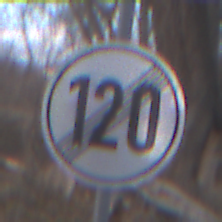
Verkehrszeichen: EndeGeschwindigkeit120
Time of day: MorningAfternoon
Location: Outdoor (Nature)
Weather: PartlyCloudy
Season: NotSpecified
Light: Natural